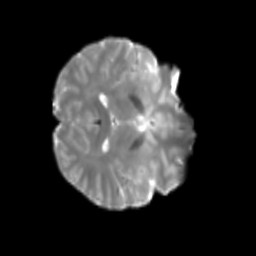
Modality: T2w
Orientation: axial
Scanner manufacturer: siemens
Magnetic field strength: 3 T
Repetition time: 4 s
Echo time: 0.0594 s